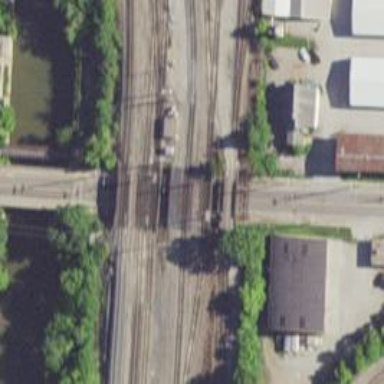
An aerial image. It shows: Abandoned railway yard.